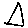
Label: triangle